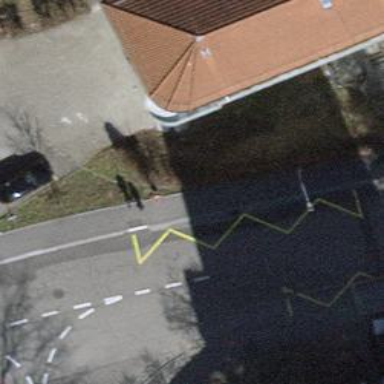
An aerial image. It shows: Bus stop with platform for public transport.